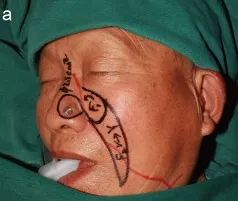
A 69-year-old man with a history of basal cell carcinoma on the left ala for 2 years. Different steps of the operation and postoperative follow-up (25 months). (a) Preoperative design. The red line shows the location of the facial artery.
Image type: medical_photograph (other_medical_photograph)